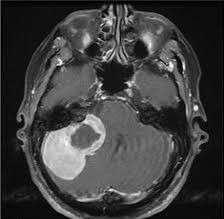
Label: meningioma